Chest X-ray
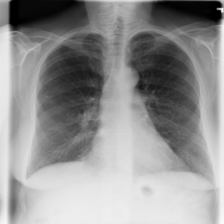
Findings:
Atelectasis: negative
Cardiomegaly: negative
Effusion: negative
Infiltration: negative
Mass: negative
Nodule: negative
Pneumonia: negative
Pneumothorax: negative
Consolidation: negative
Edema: negative
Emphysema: negative
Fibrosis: negative
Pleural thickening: negative
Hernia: negative